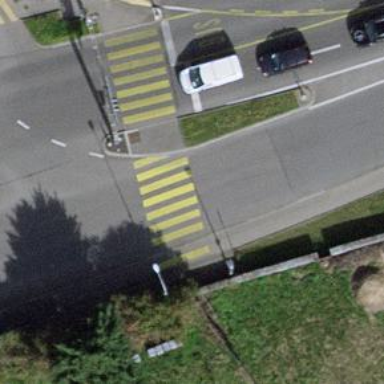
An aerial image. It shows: Road with traffic signals controlling the flow of traffic.